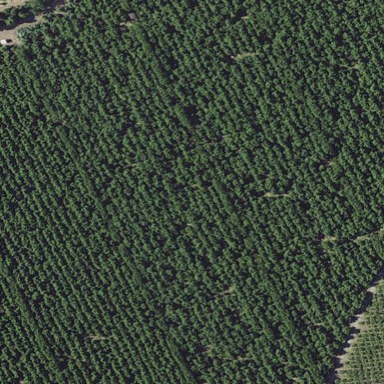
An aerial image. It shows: Orchard.